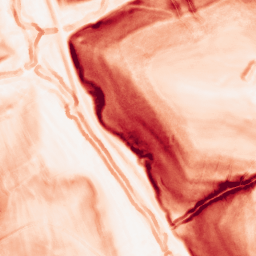
Category: morphological
Decomposition family: morphological_gradient
Decomposition parameters: size: 3
shape: disk
Upsampling method: bspline
Upsampling parameters: scale: 2
Upsampling scale: 2